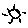
Label: sun